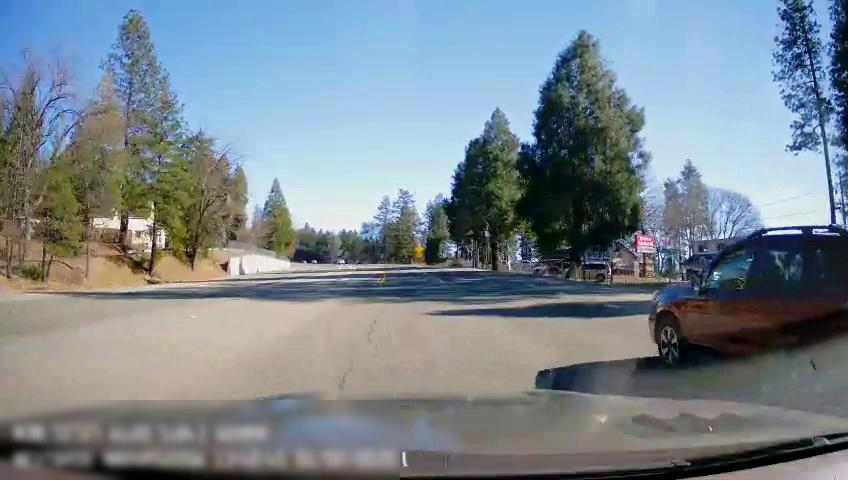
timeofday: Day
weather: Sunny
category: Drivable Space
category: Vehicles | SUV
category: Lanes | Alternate Lane
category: Lanes | Current Lane
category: Lanes | Alternate Lane